Question: For the past two days i have been looking around the net to find how Opera made their pre-alpha build
with that UI. I mean its like built with windows shell
here are some screenshots

any tutorials , books or videos would be helpful
P.S. I also saw the win 7 SDK but its all C++ samples and i learn C#
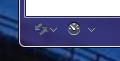
Answer: for c# there is
<URL>
especcially look at GlassForm class it certainly allows that icons on the transparent filed in the status bar.